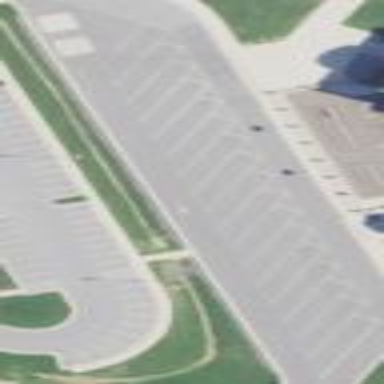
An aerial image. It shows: Parking space is available.